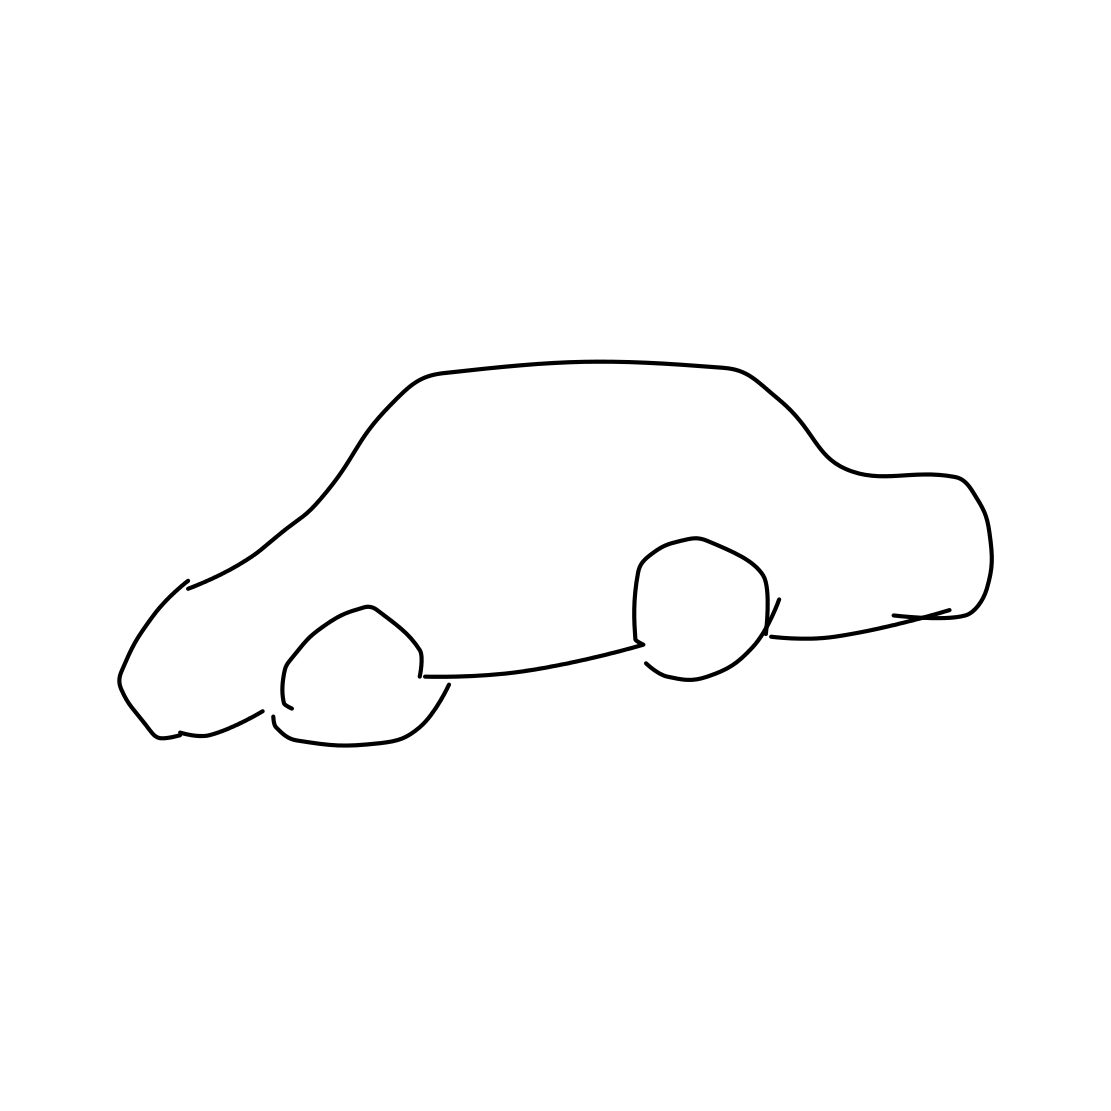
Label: car (sedan)